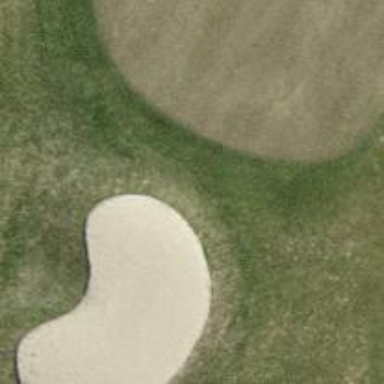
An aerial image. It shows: Golf bunker filled with natural sand.